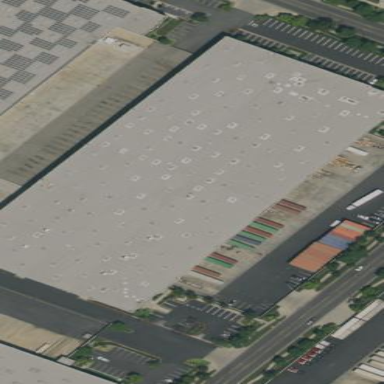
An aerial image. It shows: Warehouse.